Question:
** Code: **
'''
String test = "32132SSS654";
char Lastchar = test[test.Length - 1];
Assert.IsTrue((Lastchar).Equals("4"));
'''
I am trying to get the last character from the string then doing assert but it returns me something extra like with the last character and that's why my assert getting fail.
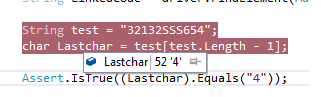
Answer: The problem is that in your 'Equals' call you are comparing the 'char' to a 'string' ():
'''
char Lastchar = test[test.Length - 1];
Assert.IsTrue((Lastchar).Equals("4"));
'''
This returns false because the types differ. If you compare to a 'char' of it will return true:
'''
Assert.IsTrue((Lastchar).Equals('4'));
'''